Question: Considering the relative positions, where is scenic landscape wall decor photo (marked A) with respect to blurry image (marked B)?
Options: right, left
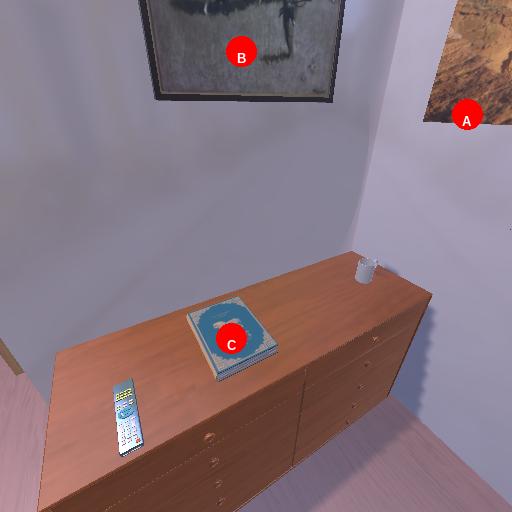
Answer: right